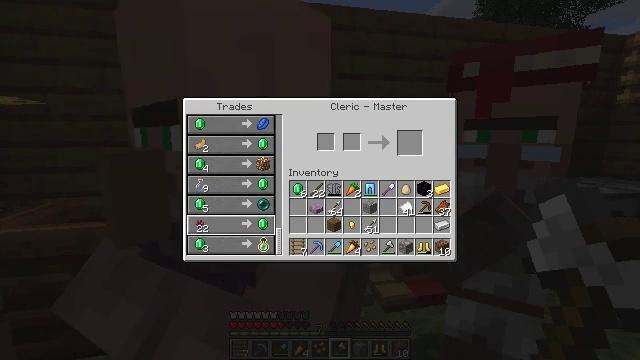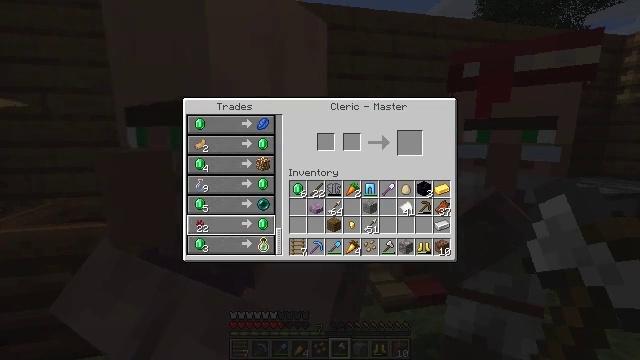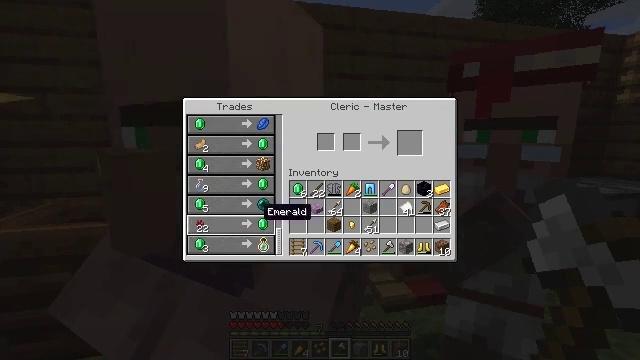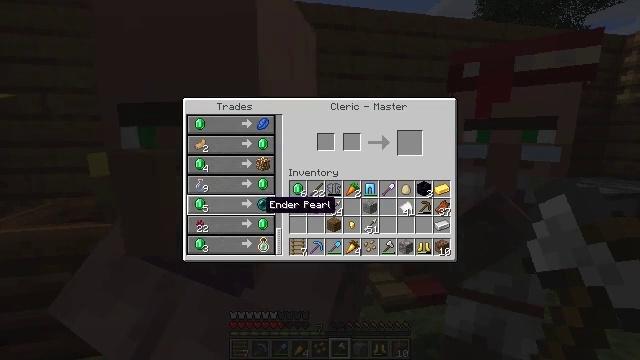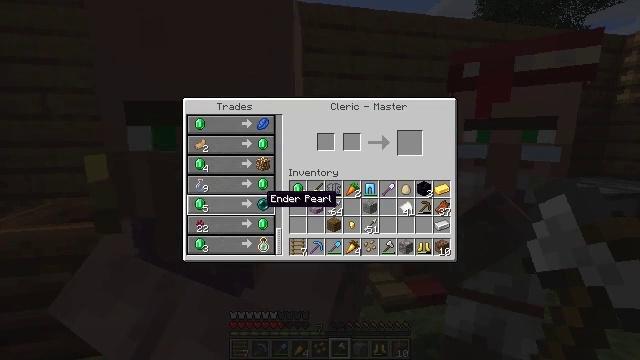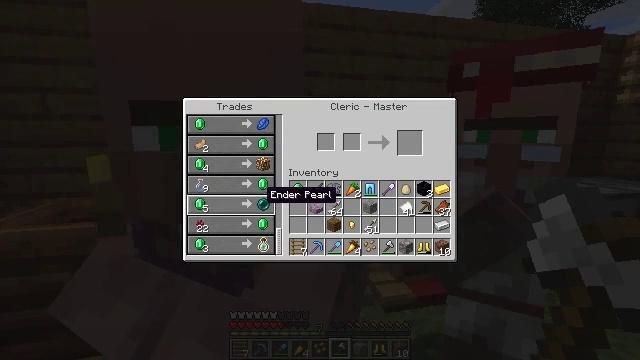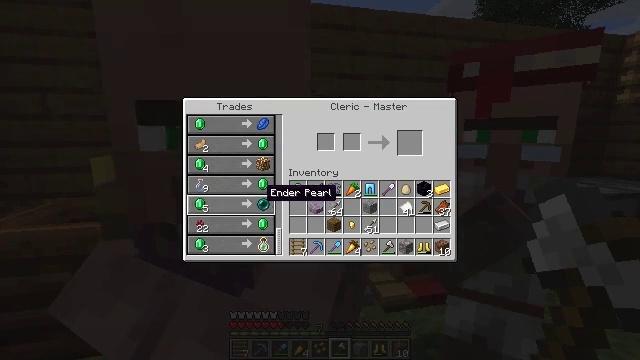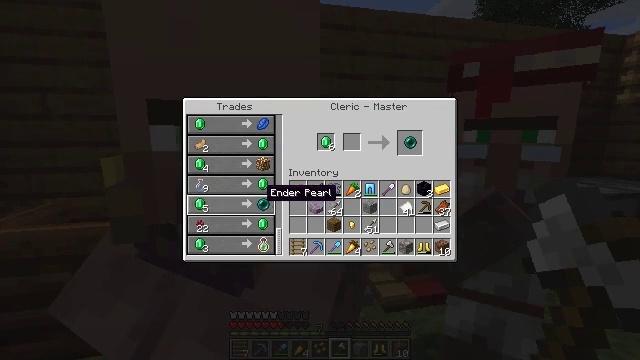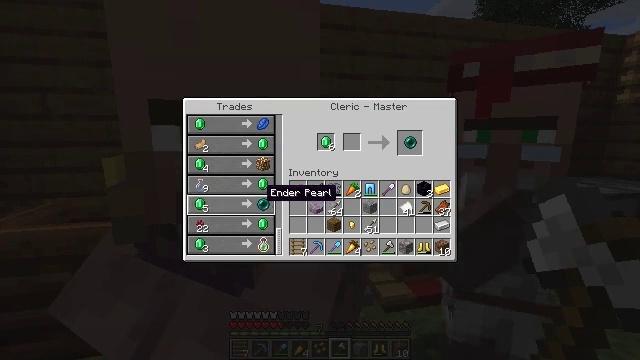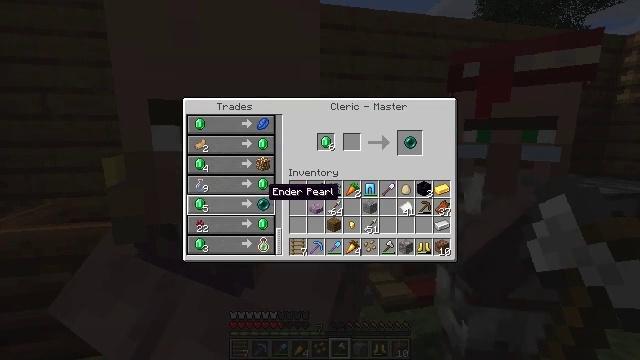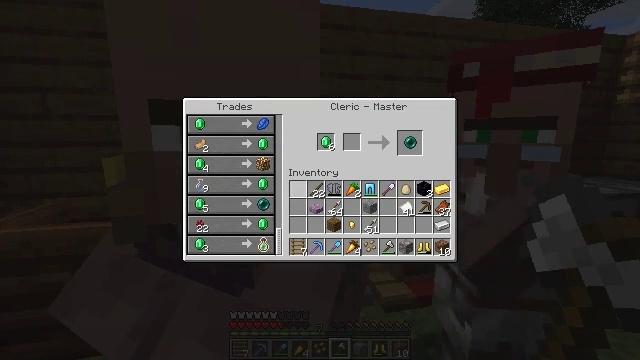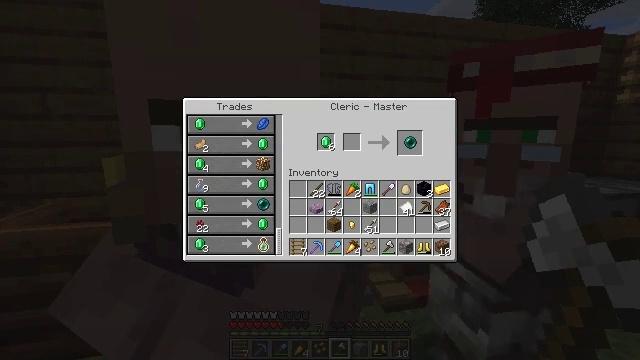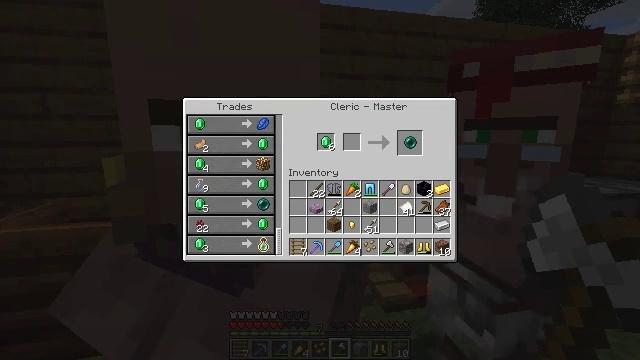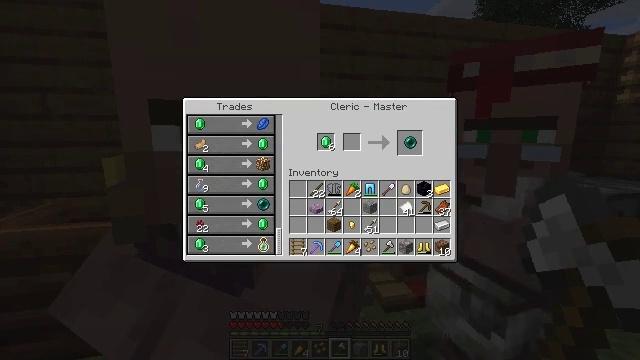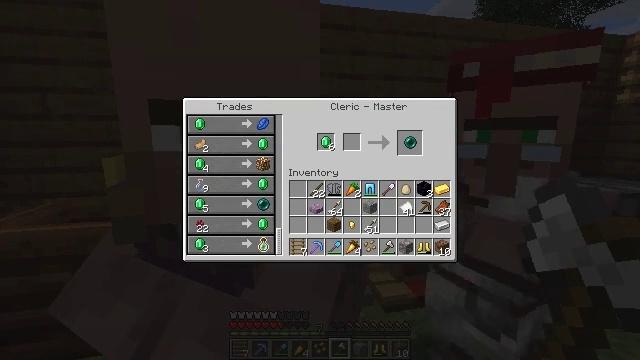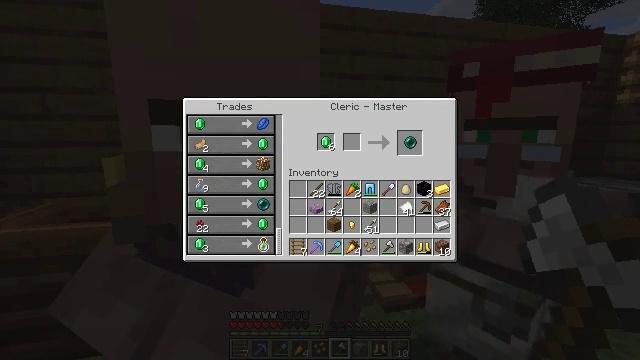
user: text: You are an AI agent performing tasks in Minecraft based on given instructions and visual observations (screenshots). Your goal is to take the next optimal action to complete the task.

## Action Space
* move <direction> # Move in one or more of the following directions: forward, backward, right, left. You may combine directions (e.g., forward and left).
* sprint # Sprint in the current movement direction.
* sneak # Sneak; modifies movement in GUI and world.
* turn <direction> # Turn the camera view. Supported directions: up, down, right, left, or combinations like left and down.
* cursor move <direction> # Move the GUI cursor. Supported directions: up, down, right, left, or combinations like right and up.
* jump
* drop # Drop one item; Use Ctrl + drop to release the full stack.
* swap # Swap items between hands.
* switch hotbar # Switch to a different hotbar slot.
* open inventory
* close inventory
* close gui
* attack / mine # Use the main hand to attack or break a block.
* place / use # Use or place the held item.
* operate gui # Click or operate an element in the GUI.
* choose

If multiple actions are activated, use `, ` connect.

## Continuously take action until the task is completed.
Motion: motion action
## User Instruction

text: Make an ender pearl.
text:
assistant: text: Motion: no_op
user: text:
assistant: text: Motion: no_op
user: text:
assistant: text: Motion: cursor move up
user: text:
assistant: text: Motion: no_op
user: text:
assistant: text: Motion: no_op
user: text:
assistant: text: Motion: no_op
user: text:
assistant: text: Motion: operate gui
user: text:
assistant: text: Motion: operate gui
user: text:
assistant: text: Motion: operate gui
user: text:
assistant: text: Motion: cursor move right and up
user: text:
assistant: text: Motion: cursor move right and up
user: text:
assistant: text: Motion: cursor move right and up
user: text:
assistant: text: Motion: no_op
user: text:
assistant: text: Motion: no_op
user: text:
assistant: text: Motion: no_op
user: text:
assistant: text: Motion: no_op
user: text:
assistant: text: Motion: no_op
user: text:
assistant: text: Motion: no_op
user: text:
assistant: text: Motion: no_op
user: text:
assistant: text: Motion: no_op
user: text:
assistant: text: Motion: no_op
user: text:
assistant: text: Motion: no_op
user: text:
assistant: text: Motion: operate gui
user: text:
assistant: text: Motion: operate gui
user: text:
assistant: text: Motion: operate gui
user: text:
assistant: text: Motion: operate gui
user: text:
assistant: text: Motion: cursor move down
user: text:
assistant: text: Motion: no_op